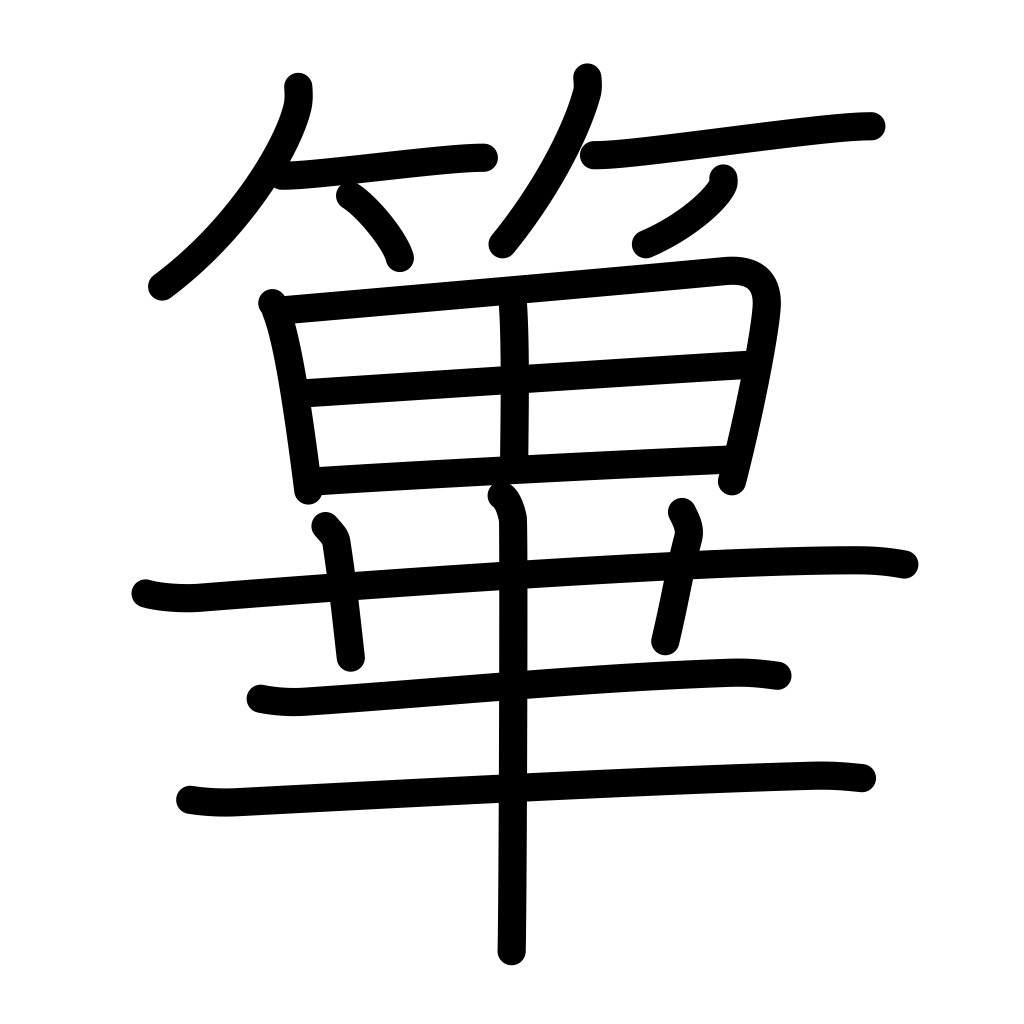
Meaning: fence